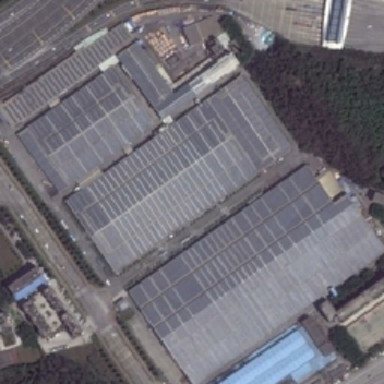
Industrial parks on the street are neatly arranged .